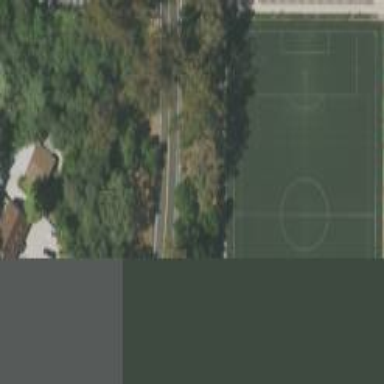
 providing recreational space for sports activities."